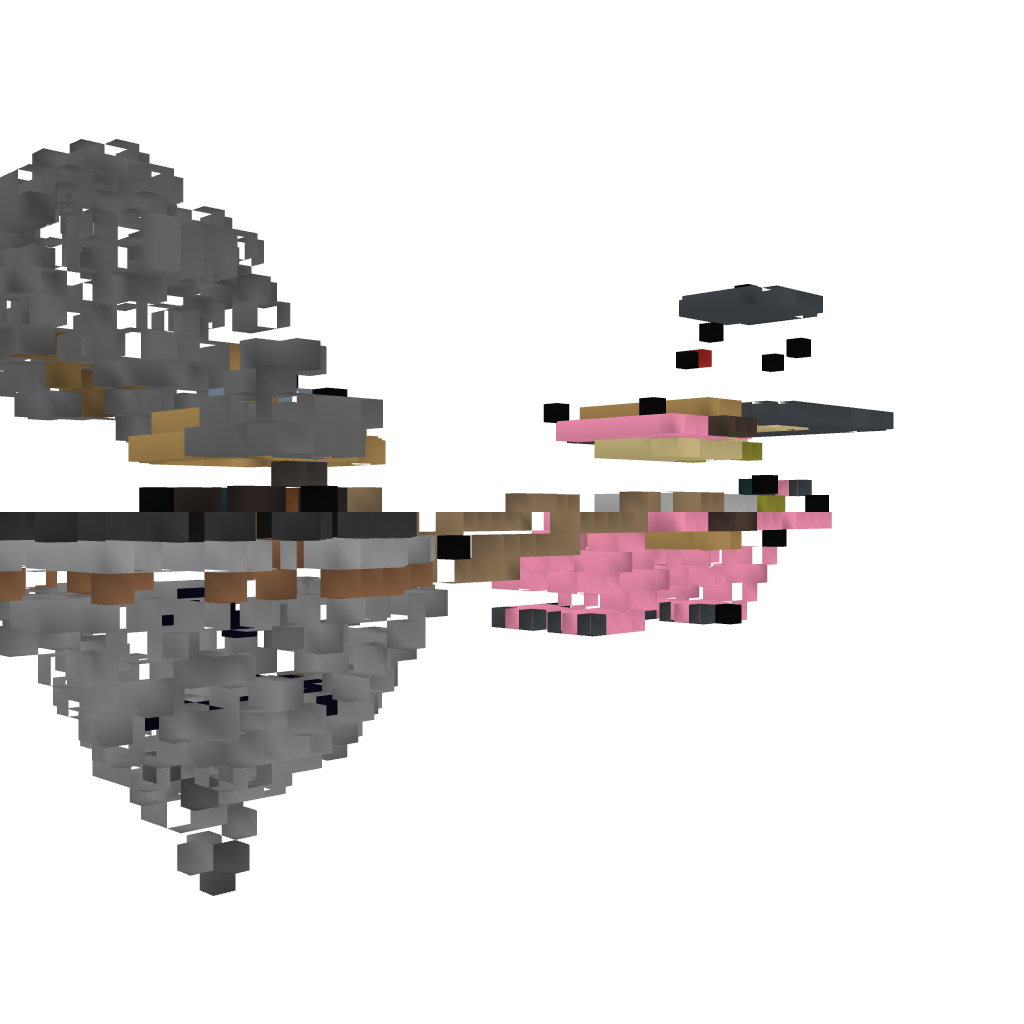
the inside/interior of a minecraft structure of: Flying Pig